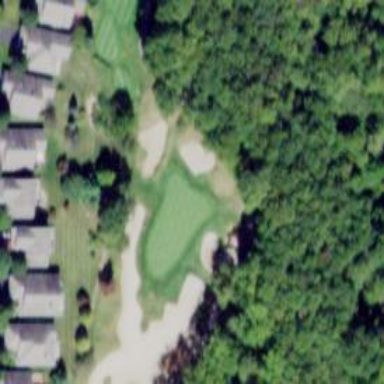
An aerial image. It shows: Golf bunker filled with natural sand.